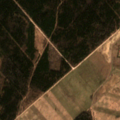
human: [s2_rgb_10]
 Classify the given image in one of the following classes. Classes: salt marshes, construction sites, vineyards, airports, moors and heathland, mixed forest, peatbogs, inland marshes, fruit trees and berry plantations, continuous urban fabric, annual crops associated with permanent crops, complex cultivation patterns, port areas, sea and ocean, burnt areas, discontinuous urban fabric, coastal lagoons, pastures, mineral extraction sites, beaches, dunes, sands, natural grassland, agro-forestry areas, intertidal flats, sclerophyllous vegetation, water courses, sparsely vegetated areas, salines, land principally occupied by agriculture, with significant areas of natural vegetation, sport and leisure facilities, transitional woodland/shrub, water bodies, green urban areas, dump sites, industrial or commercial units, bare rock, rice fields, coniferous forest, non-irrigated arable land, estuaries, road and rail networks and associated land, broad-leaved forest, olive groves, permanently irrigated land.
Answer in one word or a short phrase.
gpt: non-irrigated arable land, pastures, coniferous forest, mixed forest